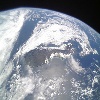
Label: cloud